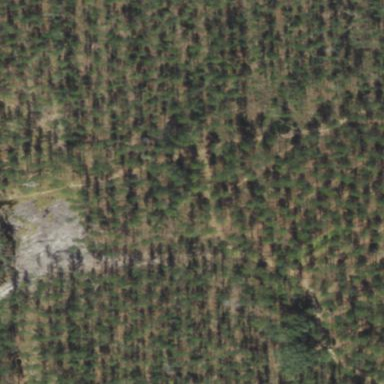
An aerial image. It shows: Forest area dominated by needle-leaved trees.